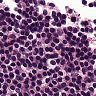
Metastatic tissue present: no